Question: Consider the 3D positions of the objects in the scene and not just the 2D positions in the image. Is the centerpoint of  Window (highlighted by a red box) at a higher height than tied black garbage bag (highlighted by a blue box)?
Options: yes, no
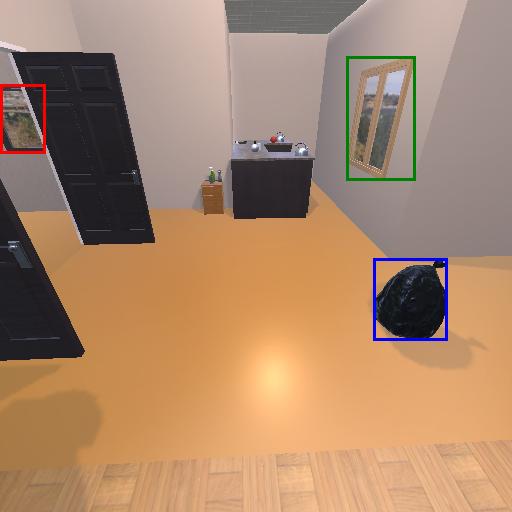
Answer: yes